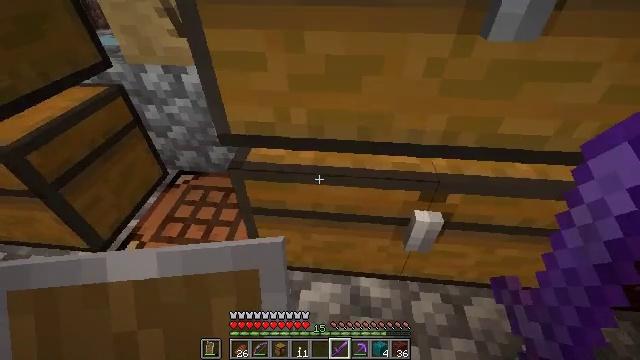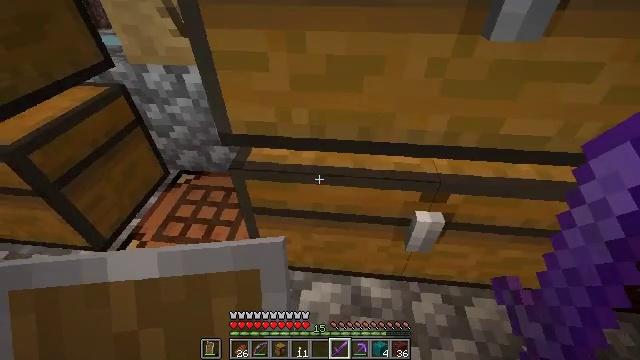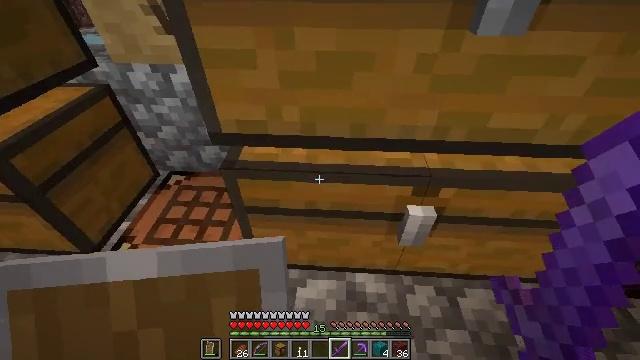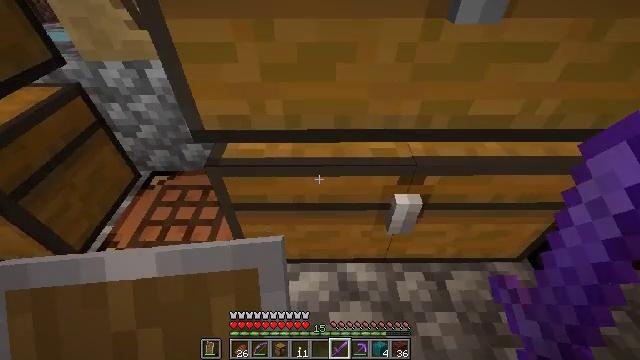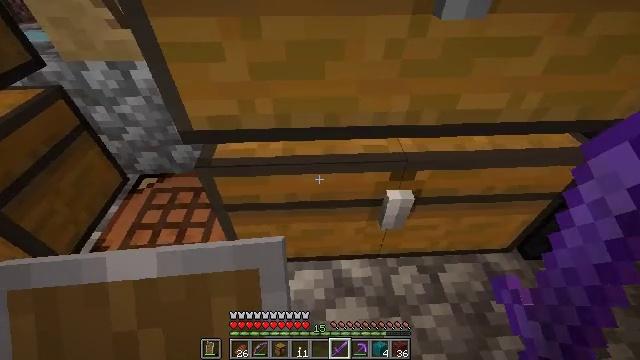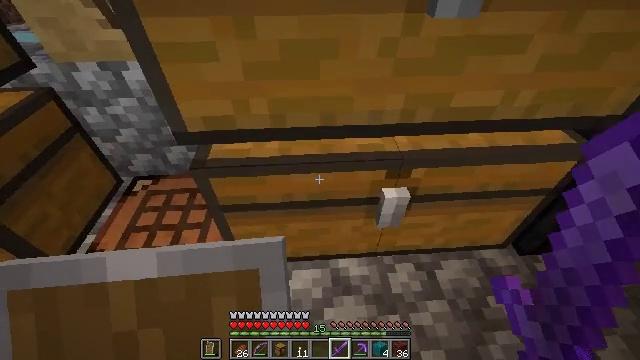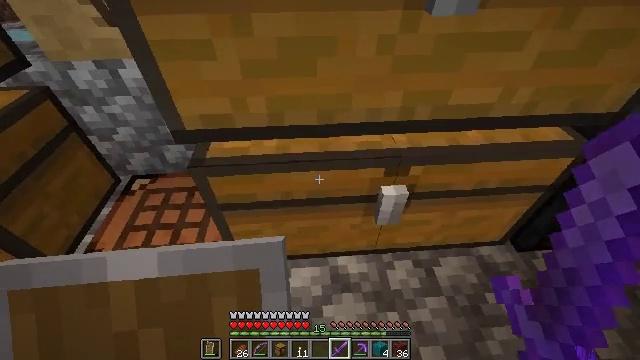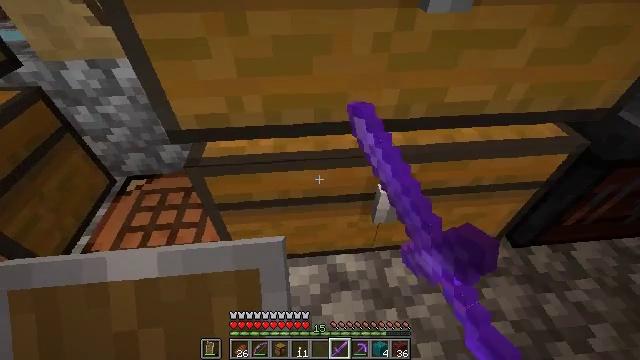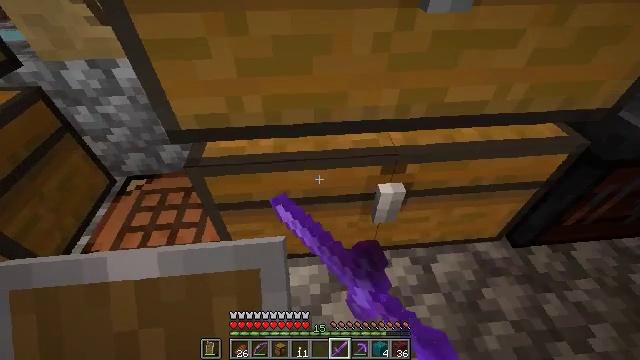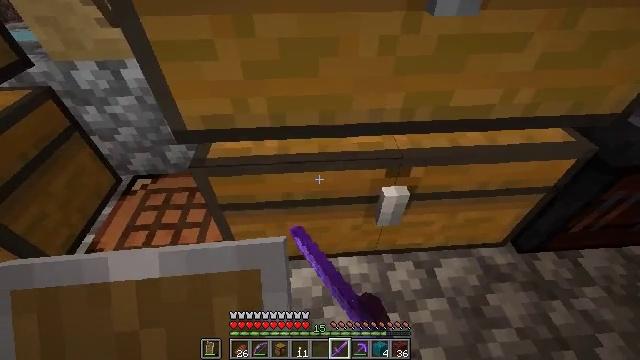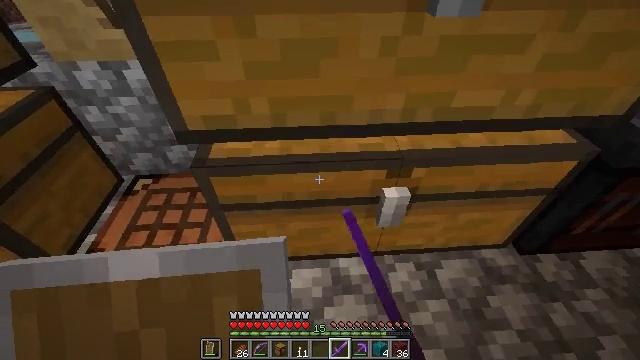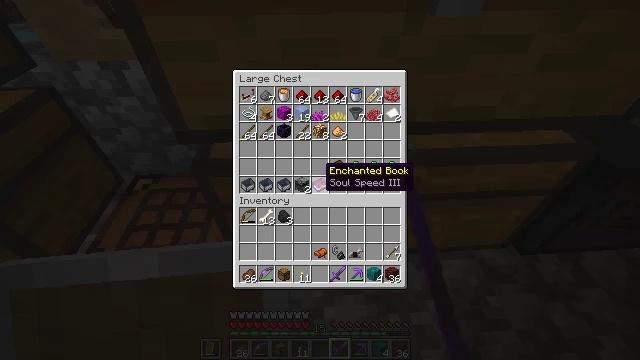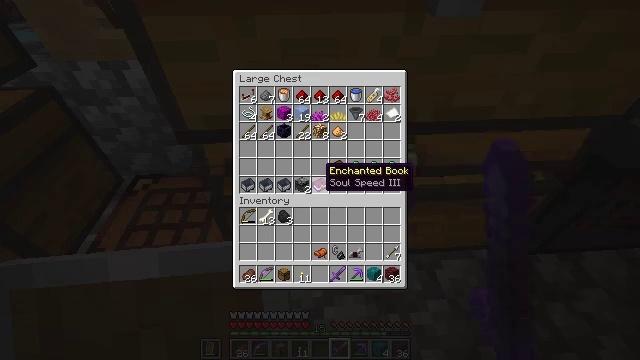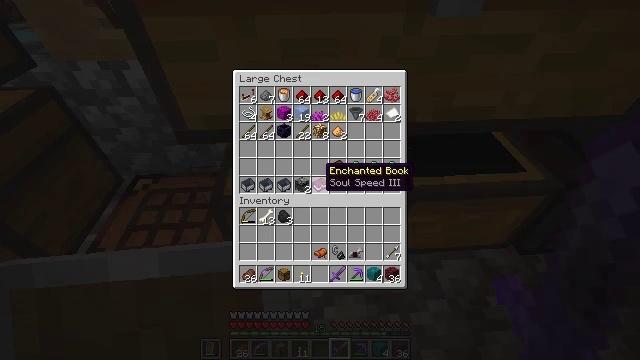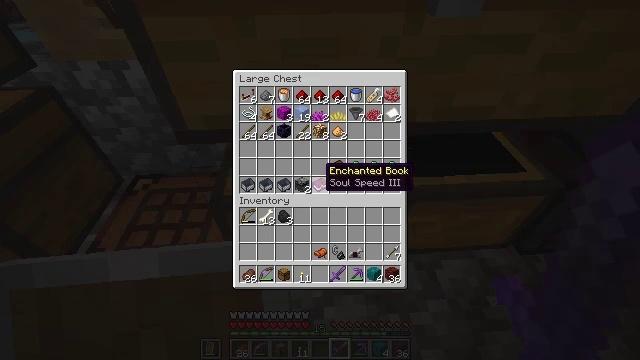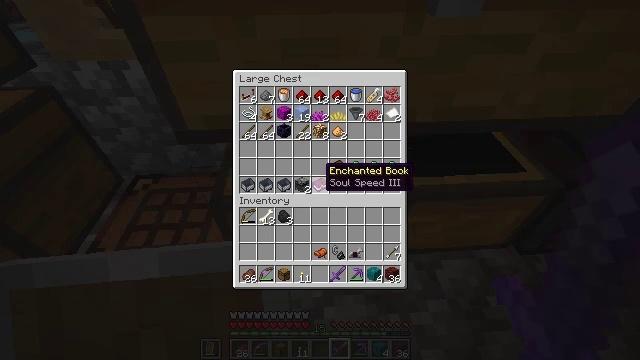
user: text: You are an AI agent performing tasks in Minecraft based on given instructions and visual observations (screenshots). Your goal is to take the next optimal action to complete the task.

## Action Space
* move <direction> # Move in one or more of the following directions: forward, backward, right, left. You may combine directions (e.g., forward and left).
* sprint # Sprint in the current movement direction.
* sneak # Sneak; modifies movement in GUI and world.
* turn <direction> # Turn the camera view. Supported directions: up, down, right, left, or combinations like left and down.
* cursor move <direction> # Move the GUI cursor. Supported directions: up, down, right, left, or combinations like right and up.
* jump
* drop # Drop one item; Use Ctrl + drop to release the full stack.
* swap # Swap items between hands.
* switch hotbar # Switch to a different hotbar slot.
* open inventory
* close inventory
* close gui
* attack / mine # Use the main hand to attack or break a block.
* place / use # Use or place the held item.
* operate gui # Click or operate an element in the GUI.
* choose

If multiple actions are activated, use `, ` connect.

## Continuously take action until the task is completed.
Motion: motion action
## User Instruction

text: Craft an ender eye.
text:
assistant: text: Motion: no_op
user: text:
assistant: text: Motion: turn right
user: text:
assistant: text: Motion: turn right and down
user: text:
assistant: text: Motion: turn right
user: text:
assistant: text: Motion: turn right
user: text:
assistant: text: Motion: use / place
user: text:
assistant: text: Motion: use / place
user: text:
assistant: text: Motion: use / place
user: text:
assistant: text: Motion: turn left, use / place
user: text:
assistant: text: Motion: no_op
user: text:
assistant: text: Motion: no_op
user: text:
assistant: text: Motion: no_op
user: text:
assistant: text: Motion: no_op
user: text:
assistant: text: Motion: no_op
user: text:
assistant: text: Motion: no_op
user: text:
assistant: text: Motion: no_op
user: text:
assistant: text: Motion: no_op
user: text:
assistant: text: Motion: no_op
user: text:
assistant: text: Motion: no_op
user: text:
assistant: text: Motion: no_op
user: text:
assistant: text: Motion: no_op
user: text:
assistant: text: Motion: no_op
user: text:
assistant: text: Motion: no_op
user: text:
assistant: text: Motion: no_op
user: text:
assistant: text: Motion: no_op
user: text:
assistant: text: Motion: no_op
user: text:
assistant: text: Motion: turn down
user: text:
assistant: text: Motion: sneak, turn down
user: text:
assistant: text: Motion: sneak
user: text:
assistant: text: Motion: sneak